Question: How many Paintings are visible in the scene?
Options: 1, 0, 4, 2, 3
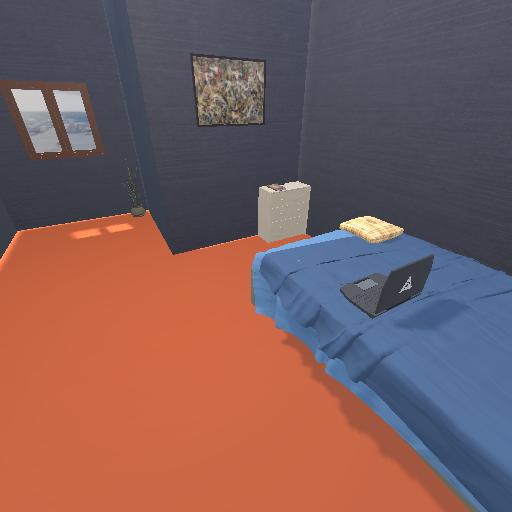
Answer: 1